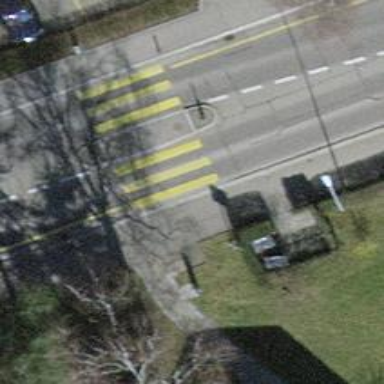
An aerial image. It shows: Marked pedestrian crossing with zebra designation and central island.